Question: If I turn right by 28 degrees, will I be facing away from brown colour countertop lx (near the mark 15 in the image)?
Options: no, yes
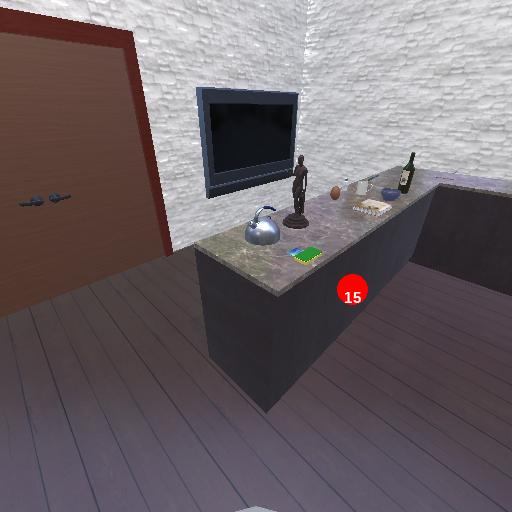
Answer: no